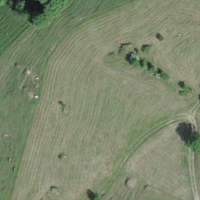
EUNIS habitat code: 24
Species observed at this site:
Acer campestre